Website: home-depot
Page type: customer-info-address
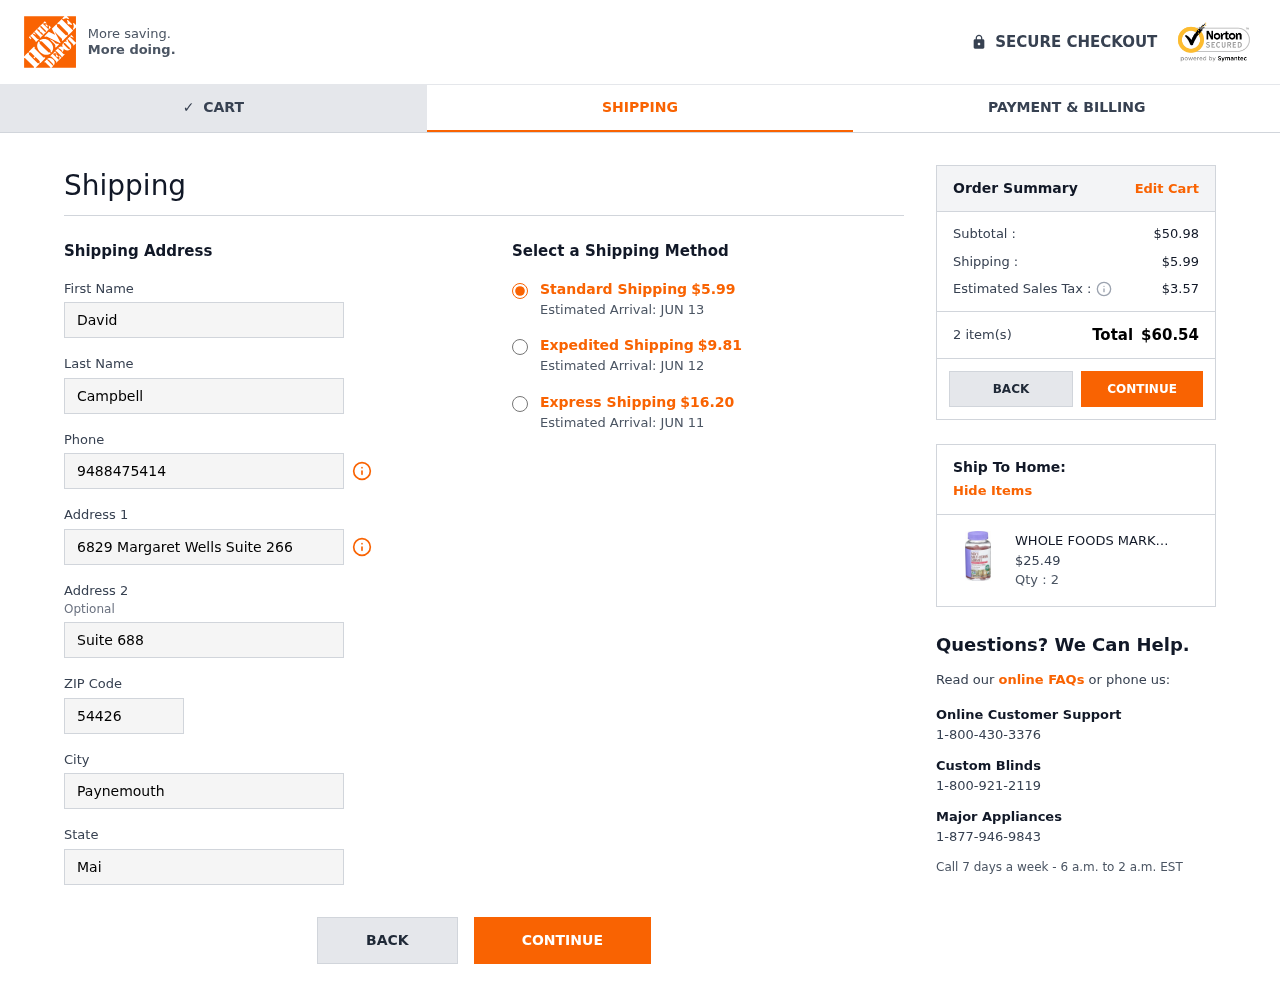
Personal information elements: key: PII_CITY
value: Paynemouth
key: PII_FIRSTNAME
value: David
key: PII_LASTNAME
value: Campbell
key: PII_PHONE
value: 9488475414
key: PII_POSTCODE
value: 54426
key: PII_STATE
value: Maine
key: PII_STREET
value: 6829 Margaret Wells Suite 266
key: PII_STREET2
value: Suite 688
Product elements: key: PRODUCT1_NAME
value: WHOLE FOODS MARKET Organic Multi for Men Gummy, 90 CT
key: PRODUCT1_PRICE
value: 25.49
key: PRODUCT1_QUANTITY
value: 2
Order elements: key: ORDER_SHIPPING_COST
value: $5.99
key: ORDER_DELIVERY_DATE
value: Estimated Arrival: JUN 13
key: ORDER_SHIPPING_COST_EXPEDITED
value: $9.81
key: ORDER_DELIVERY_DATE_EXPEDITED
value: Estimated Arrival: JUN 12
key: ORDER_SHIPPING_COST_EXPRESS
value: $16.20
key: ORDER_DELIVERY_DATE_EXPRESS
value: Estimated Arrival: JUN 11
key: ORDER_SUBTOTAL
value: $50.98
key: ORDER_TAX
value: $3.57
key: ORDER_NUM_ITEMS
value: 2 item(s)
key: ORDER_TOTAL
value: $60.54